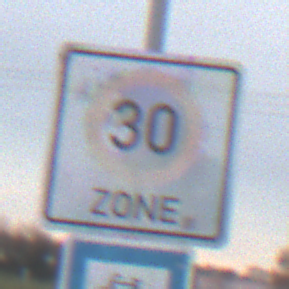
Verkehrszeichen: BeginnZone30
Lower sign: SackgasseRadverkehrDurchlaessig
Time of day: MorningAfternoon
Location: Outdoor (Suburban)
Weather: Overcast
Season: NotSpecified
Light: Natural